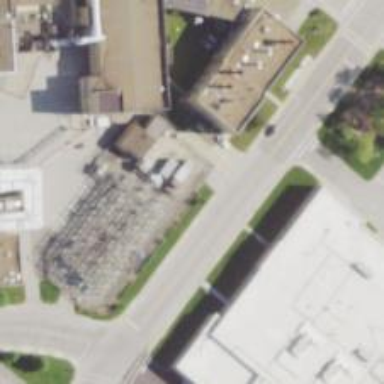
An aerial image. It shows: Power substation.